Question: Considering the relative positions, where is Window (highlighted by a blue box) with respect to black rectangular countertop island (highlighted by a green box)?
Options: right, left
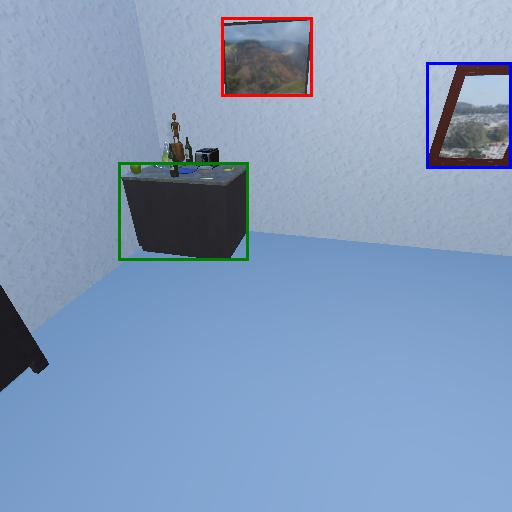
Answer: right